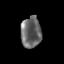
Tissue: skin
Cell type: Epithelial cells
Senescence score: 0.21
Nuclear area (px): 620
Mean DAPI intensity: 103.645